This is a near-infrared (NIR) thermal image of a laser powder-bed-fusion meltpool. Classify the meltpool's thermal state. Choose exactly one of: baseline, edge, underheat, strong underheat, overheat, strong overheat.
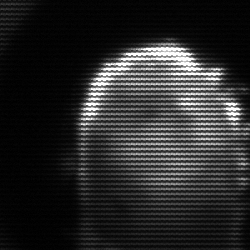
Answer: baseline